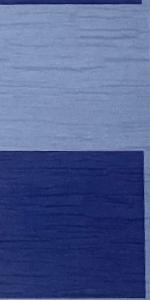
Label: Empty